Question: I need to right align the contents of a Facebook Like button so that they always sit against the ride side of their set "width". I can do this in Firebug by setting the table to float: right;, but it doesn't appear to work if I define that value in the CSS.
Here's in image to explain my question:

<URL>
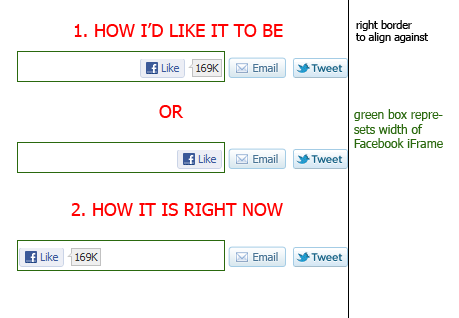
Answer: Since you are using the button_count layout, there is a little trick I found that seems to work. Basically you just wait for the iframe to be inserted, and then set its width to 0. It will then automatically resize itself to the proper size. I can't swear this works under all circumstances and with all widths, but please test it out and see if it works for you. Here is a sample code page:
'''
<!DOCTYPE html PUBLIC "-//W3C//DTD XHTML 1.0 Transitional//EN" "http://www.w3.org/TR/xhtml1/DTD/xhtml1-transitional.dtd">
<html xmlns="http://www.w3.org/1999/xhtml" xml:lang="en" lang="en">
<head>
<script type='text/javascript'>
function loadcode(d, s, id)
{
var js, fjs = d.getElementsByTagName(s)[0];
if (d.getElementById(id)) {return;}
js = d.createElement(s); js.id = id;
js.src = "//connect.facebook.net/en_US/all.js#xfbml=1";
fjs.parentNode.insertBefore(js, fjs);
}
function init()
{
loadcode(document, 'script', 'facebook-jssdk');
setTimeout(initx, 10);
}
function initx()
{
likeframe=document.getElementById('d2').getElementsByTagName('iframe')[0];
if (likeframe) setTimeout(setwidth, 10);
else setTimeout(initx, 10);
}
function setwidth()
{
likeframe=document.getElementById('d2').getElementsByTagName('iframe')[0];
likeframe.style.width='0';
}
</script>
</head>
<body onload='init()' style='margin:10px 50px'>
<div id="fb-root"></div>
<div style='text-align:right'>Here is some right-aligned text to compare to.</div>
<div id='d2' style='float:right'>
<div class="fb-like" href="http://www.google.com" data-send="false" data-layout="button_count" data-width="90" data-show-faces="false"></div>
</div>
</body>
</html>
'''
Unfortunately this doesn't work for the standard layout, not sure why it's so different.